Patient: sex F, age 71
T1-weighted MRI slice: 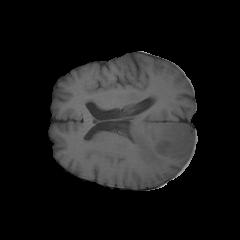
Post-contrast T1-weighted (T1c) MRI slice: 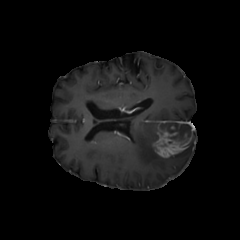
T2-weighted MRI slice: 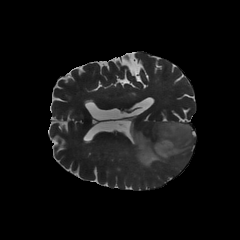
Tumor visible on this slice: yes
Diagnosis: Glioblastoma, IDH-wildtype
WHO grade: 4